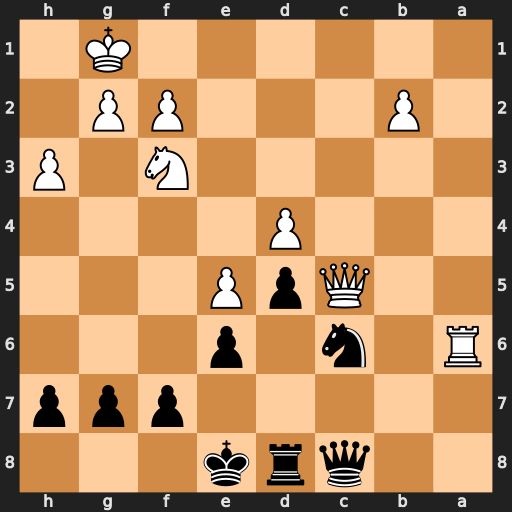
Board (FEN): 2qrk3/5ppp/R1n1p3/2QpP3/3P4/5N1P/1P3PP1/6K1
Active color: b
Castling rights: -
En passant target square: -
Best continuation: Qxa6